Field crop: tomato
Growth stage: 1
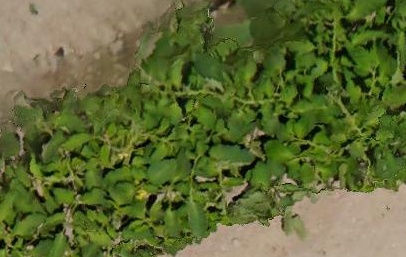
Species: tomato